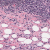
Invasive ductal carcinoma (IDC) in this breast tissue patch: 1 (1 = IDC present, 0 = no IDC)